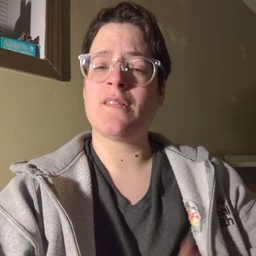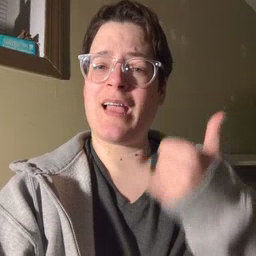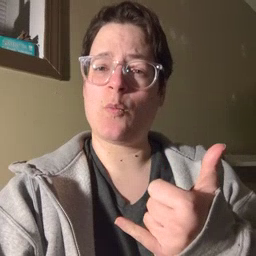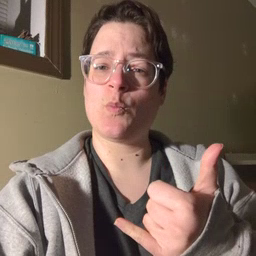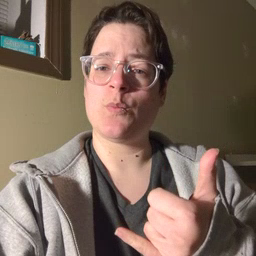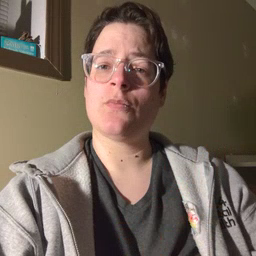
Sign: now